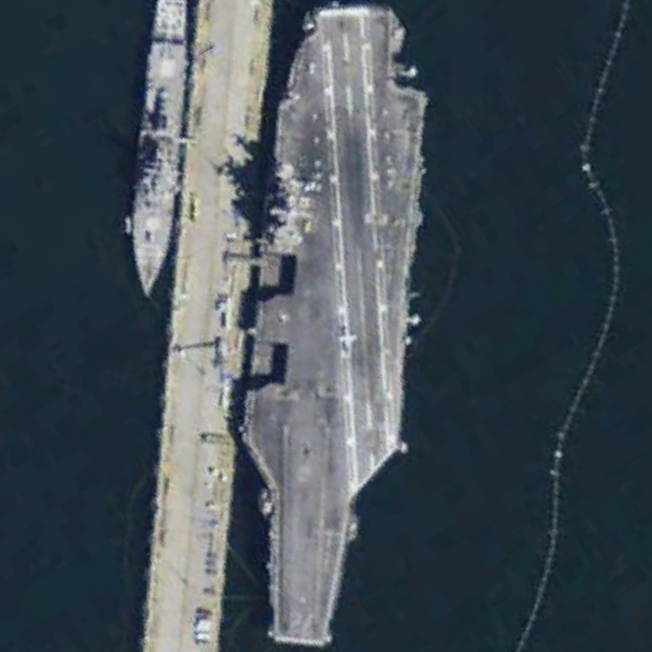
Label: Nimitz-class_aircraft_carrier